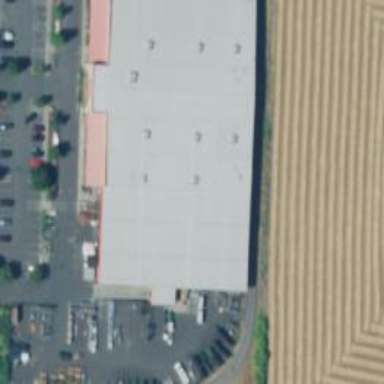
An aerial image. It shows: Building with trade shop.